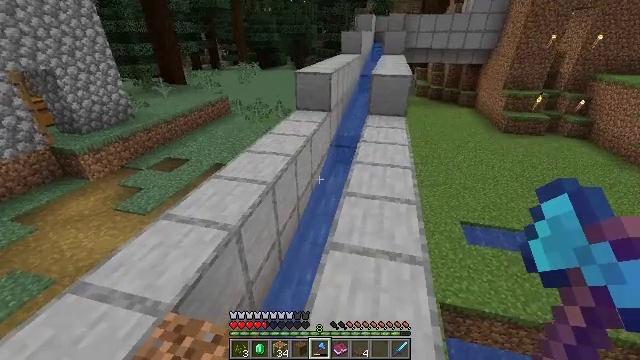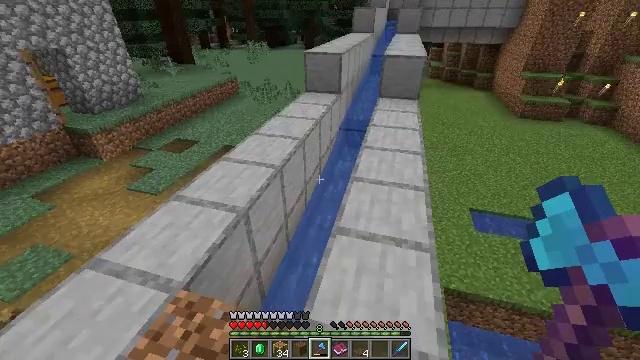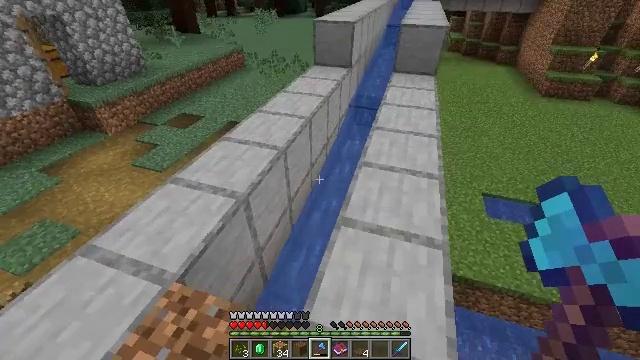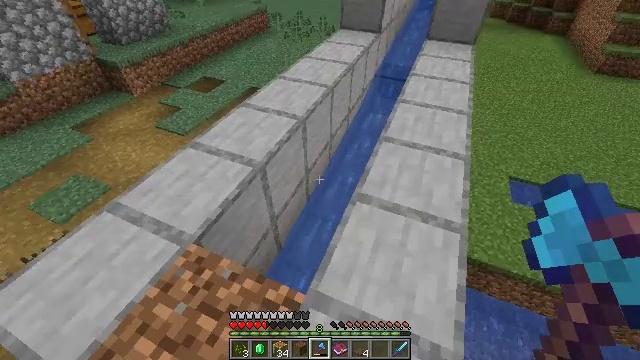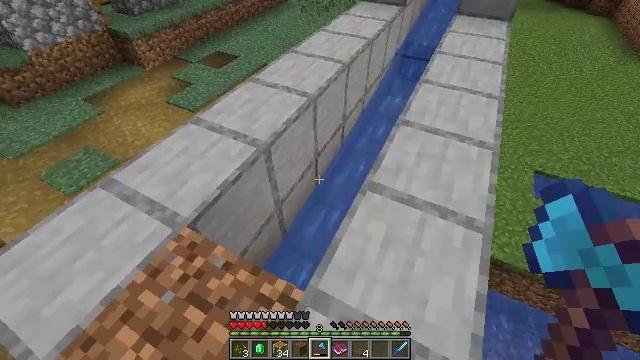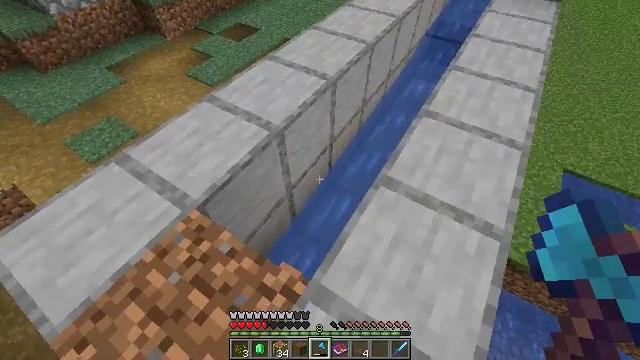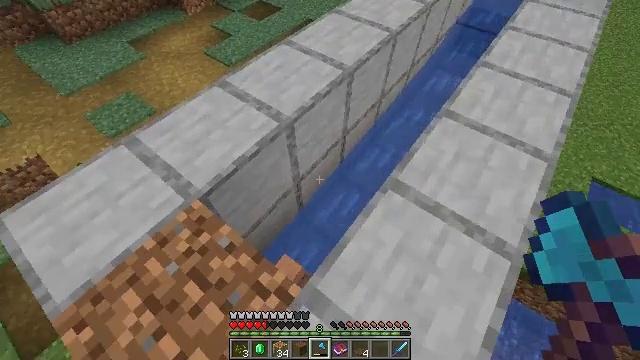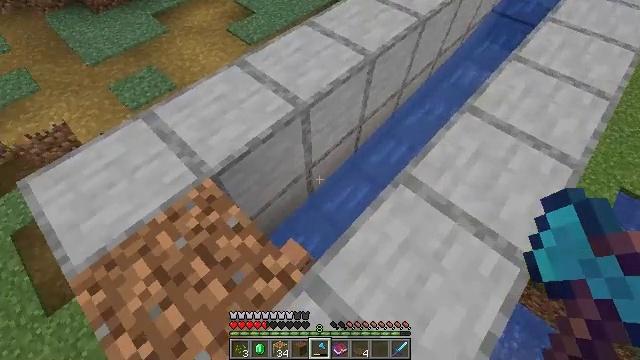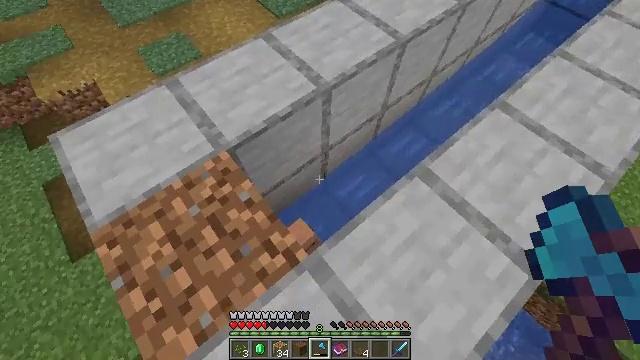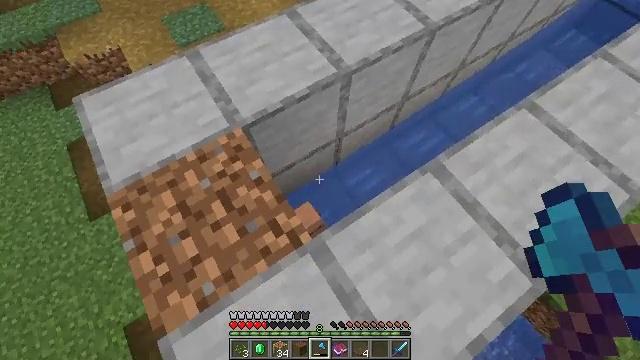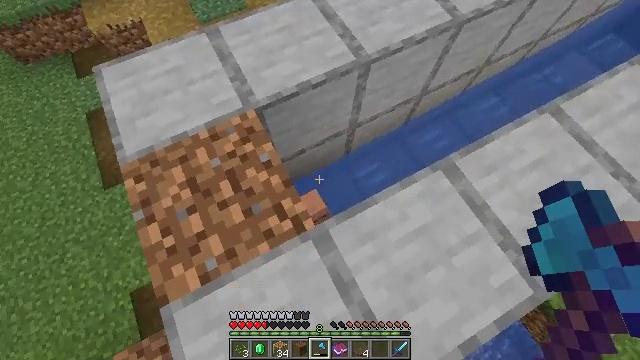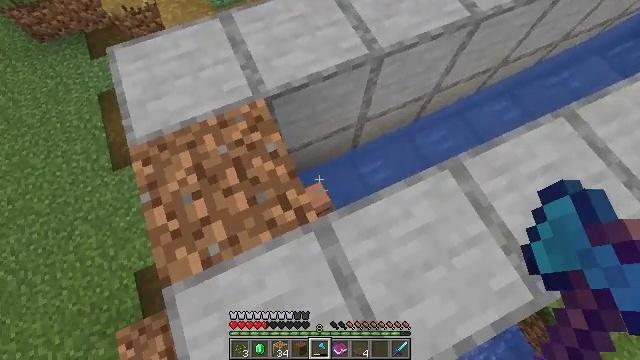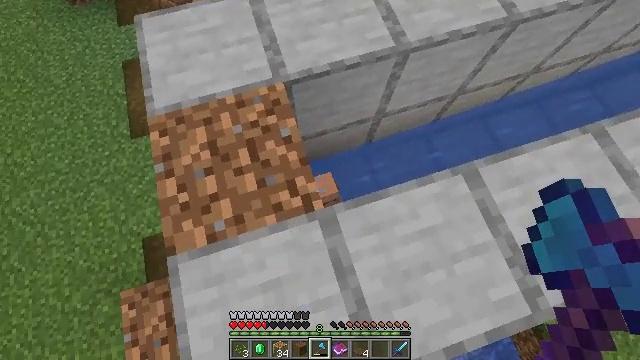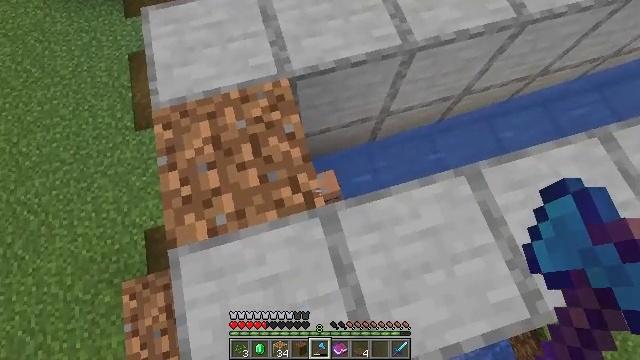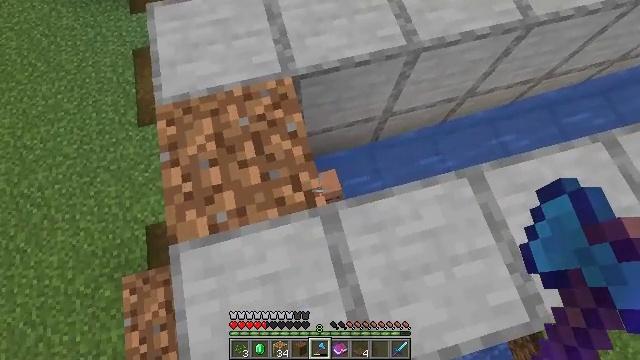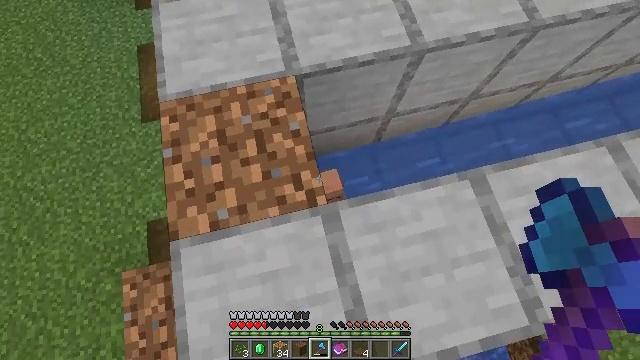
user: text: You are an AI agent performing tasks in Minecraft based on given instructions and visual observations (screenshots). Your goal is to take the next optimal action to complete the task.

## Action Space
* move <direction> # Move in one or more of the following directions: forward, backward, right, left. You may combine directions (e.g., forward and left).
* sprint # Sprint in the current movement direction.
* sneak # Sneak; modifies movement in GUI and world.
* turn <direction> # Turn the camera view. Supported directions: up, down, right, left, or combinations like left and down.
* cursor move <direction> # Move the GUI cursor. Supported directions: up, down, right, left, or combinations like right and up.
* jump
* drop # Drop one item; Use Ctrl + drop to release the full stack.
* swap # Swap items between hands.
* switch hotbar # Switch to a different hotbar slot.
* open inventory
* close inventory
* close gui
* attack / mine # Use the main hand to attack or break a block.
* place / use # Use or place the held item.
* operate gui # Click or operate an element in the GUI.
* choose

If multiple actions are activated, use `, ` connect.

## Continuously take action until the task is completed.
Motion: motion action
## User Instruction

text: Mine the stripped spruce log.
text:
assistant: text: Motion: move forward, turn left and down
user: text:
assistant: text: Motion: turn left and down
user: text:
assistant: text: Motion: turn left and down
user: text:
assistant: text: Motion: turn left and down
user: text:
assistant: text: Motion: turn left and down
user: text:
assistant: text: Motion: turn left and down
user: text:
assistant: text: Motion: turn left and down
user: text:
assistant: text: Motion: turn left and down
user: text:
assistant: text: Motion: turn left and down
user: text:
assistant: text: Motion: turn left and down
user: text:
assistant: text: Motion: turn left and down
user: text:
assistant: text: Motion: turn left and down
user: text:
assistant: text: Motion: turn left
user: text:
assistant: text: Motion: turn left
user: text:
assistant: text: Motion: turn left
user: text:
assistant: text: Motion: turn left
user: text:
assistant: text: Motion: no_op
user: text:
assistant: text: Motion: no_op
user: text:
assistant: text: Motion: no_op
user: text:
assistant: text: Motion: no_op
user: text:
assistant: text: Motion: no_op
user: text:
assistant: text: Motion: no_op
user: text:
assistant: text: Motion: move right, turn left
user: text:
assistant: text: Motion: turn left
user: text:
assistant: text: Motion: turn left
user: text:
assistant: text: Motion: turn left
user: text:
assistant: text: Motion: turn left
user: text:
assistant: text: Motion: turn left
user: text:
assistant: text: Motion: turn left
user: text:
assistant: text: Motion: turn left